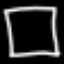
Label: square